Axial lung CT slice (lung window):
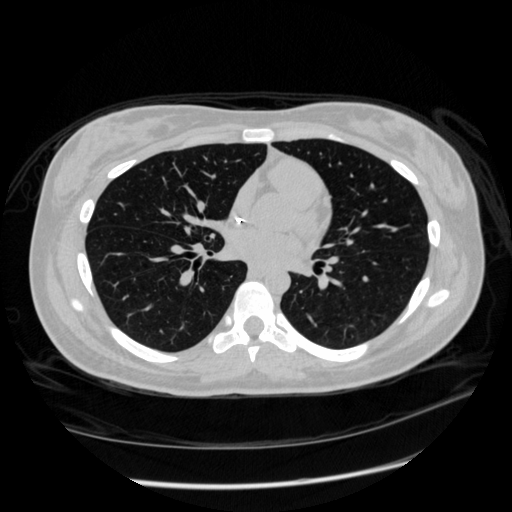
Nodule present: no